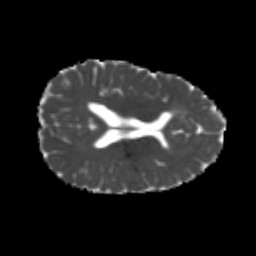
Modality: MD
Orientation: axial
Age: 25
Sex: female
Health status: healthy
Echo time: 0.074 s